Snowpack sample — Buffalo Mountain, Silverthorne, Colorado, USA (1/25/25, 10:11 AM MST)
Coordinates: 39.6222, -106.1139
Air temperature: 22 °F
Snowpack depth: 110 cm
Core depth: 40 cm
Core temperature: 46.4 °F
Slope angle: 12°, slope face: 102°
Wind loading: high
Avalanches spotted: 0
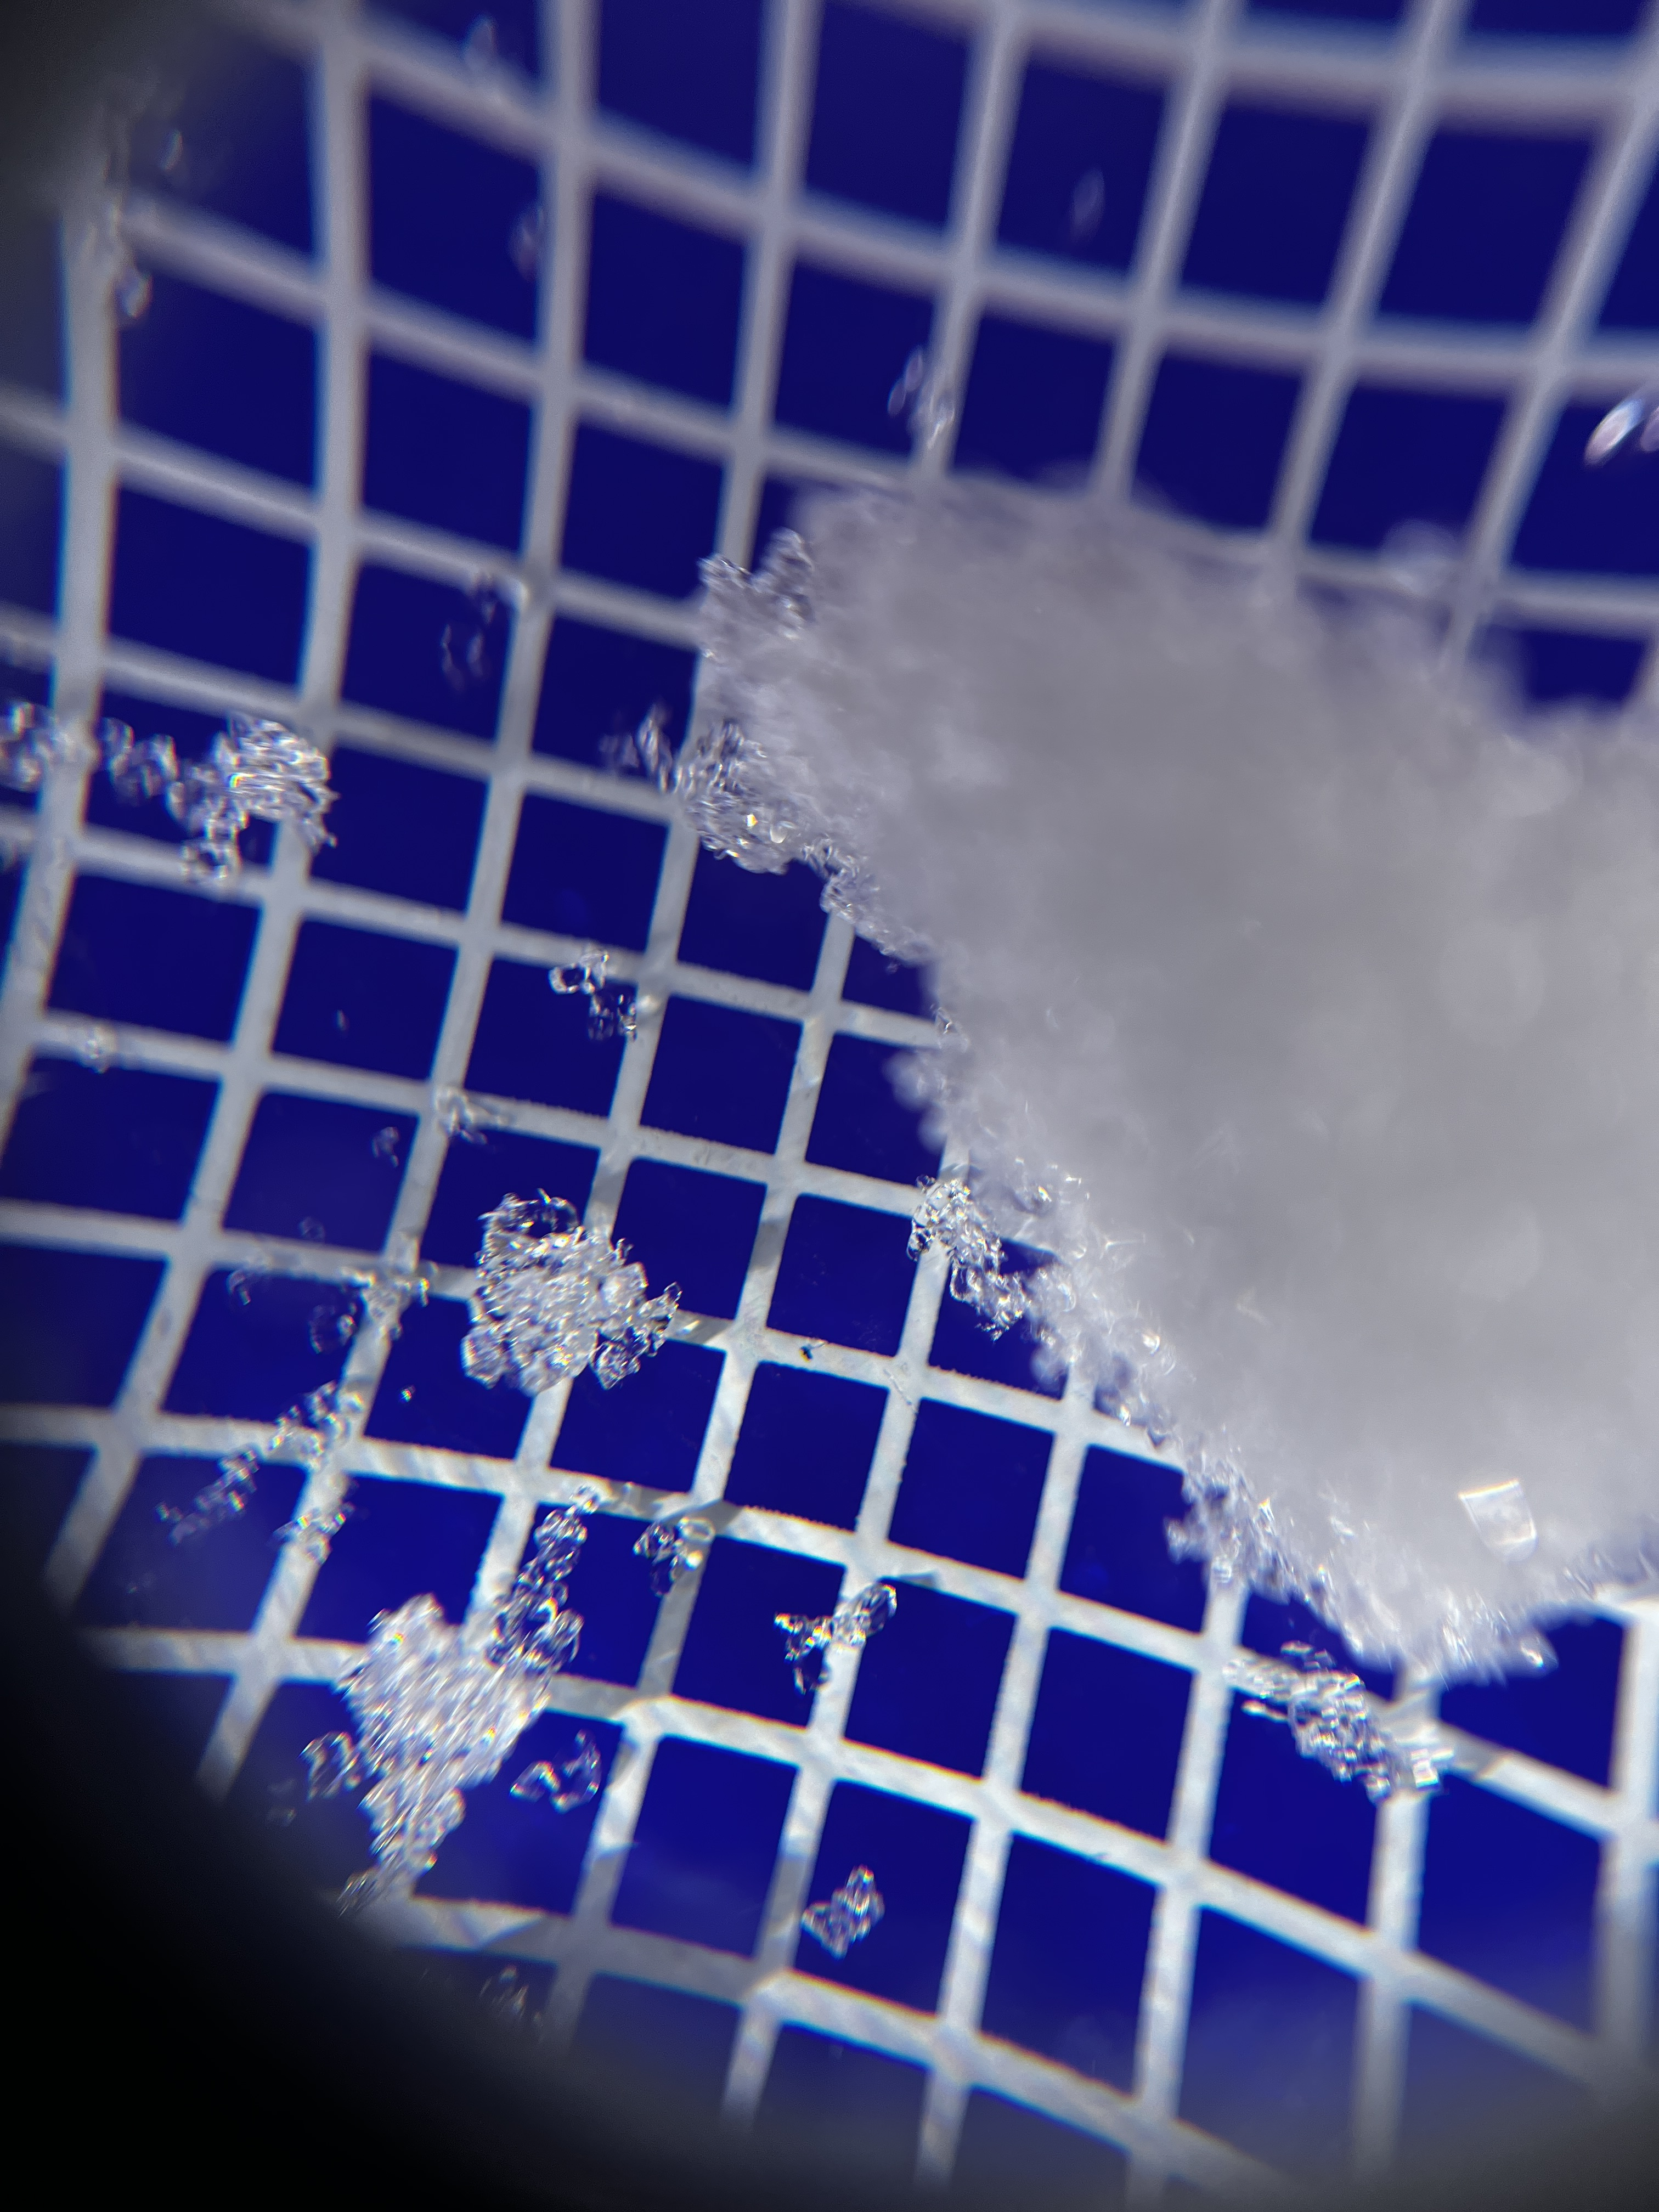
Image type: magnified_profile
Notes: No avalanches nearby, collected on the outskirts of a fire break 15 meters from the treeline, on way to Buffalo and Red Mountain